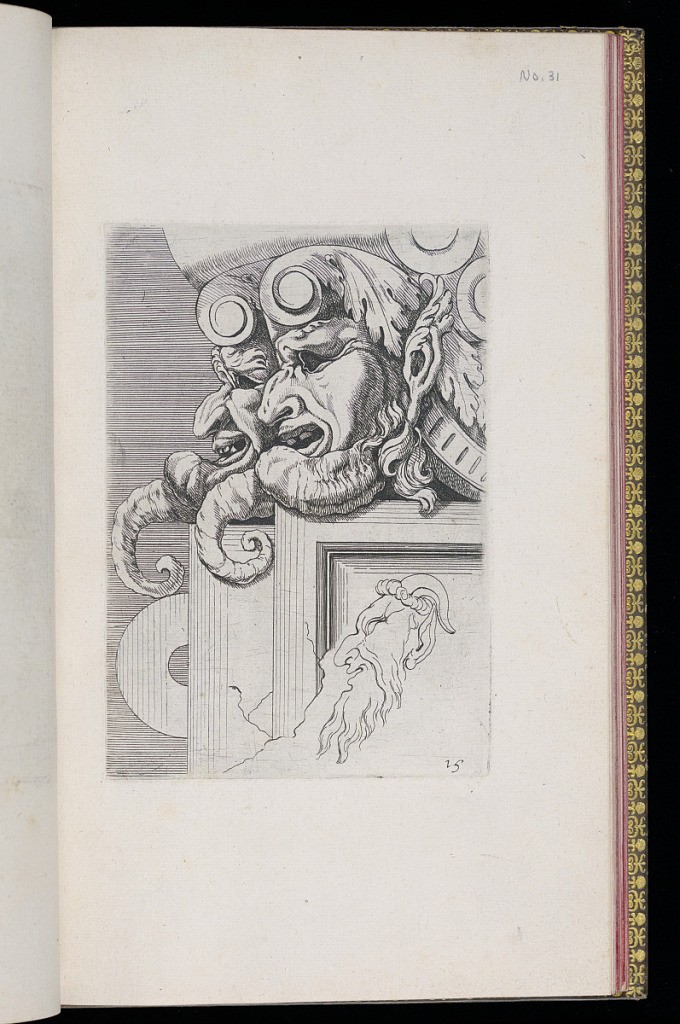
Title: Architectural Detail with Masks
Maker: D. Antoine Pierretz, French, active 1647
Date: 1648
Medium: Etching on laid paper
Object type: Print
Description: An architectural or ornamental fragment featuring two masks (mascarons) with horn beards and scrolling acanthus leaves for ears and hair. The plate is numbered.